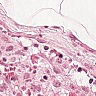
Metastatic tissue present: no